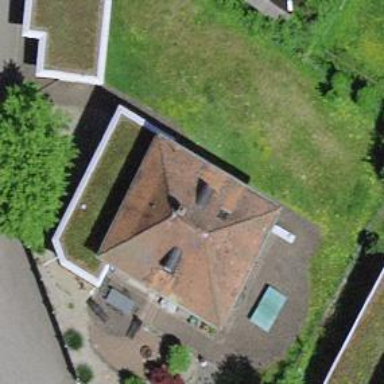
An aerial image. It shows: Hipped roof house.